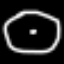
Label: clock